Interaction volume radius: 5 \u00c5
Interaction volume height: 25 \u00c5
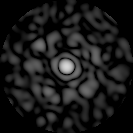
Disorder parameter: 0.8462